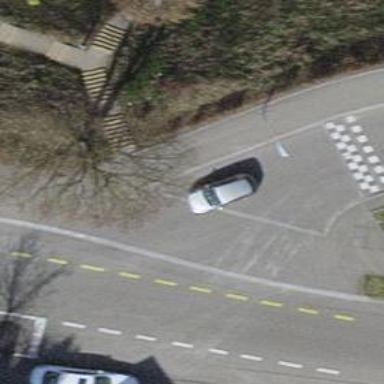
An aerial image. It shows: Table-style traffic calming feature.